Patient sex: M
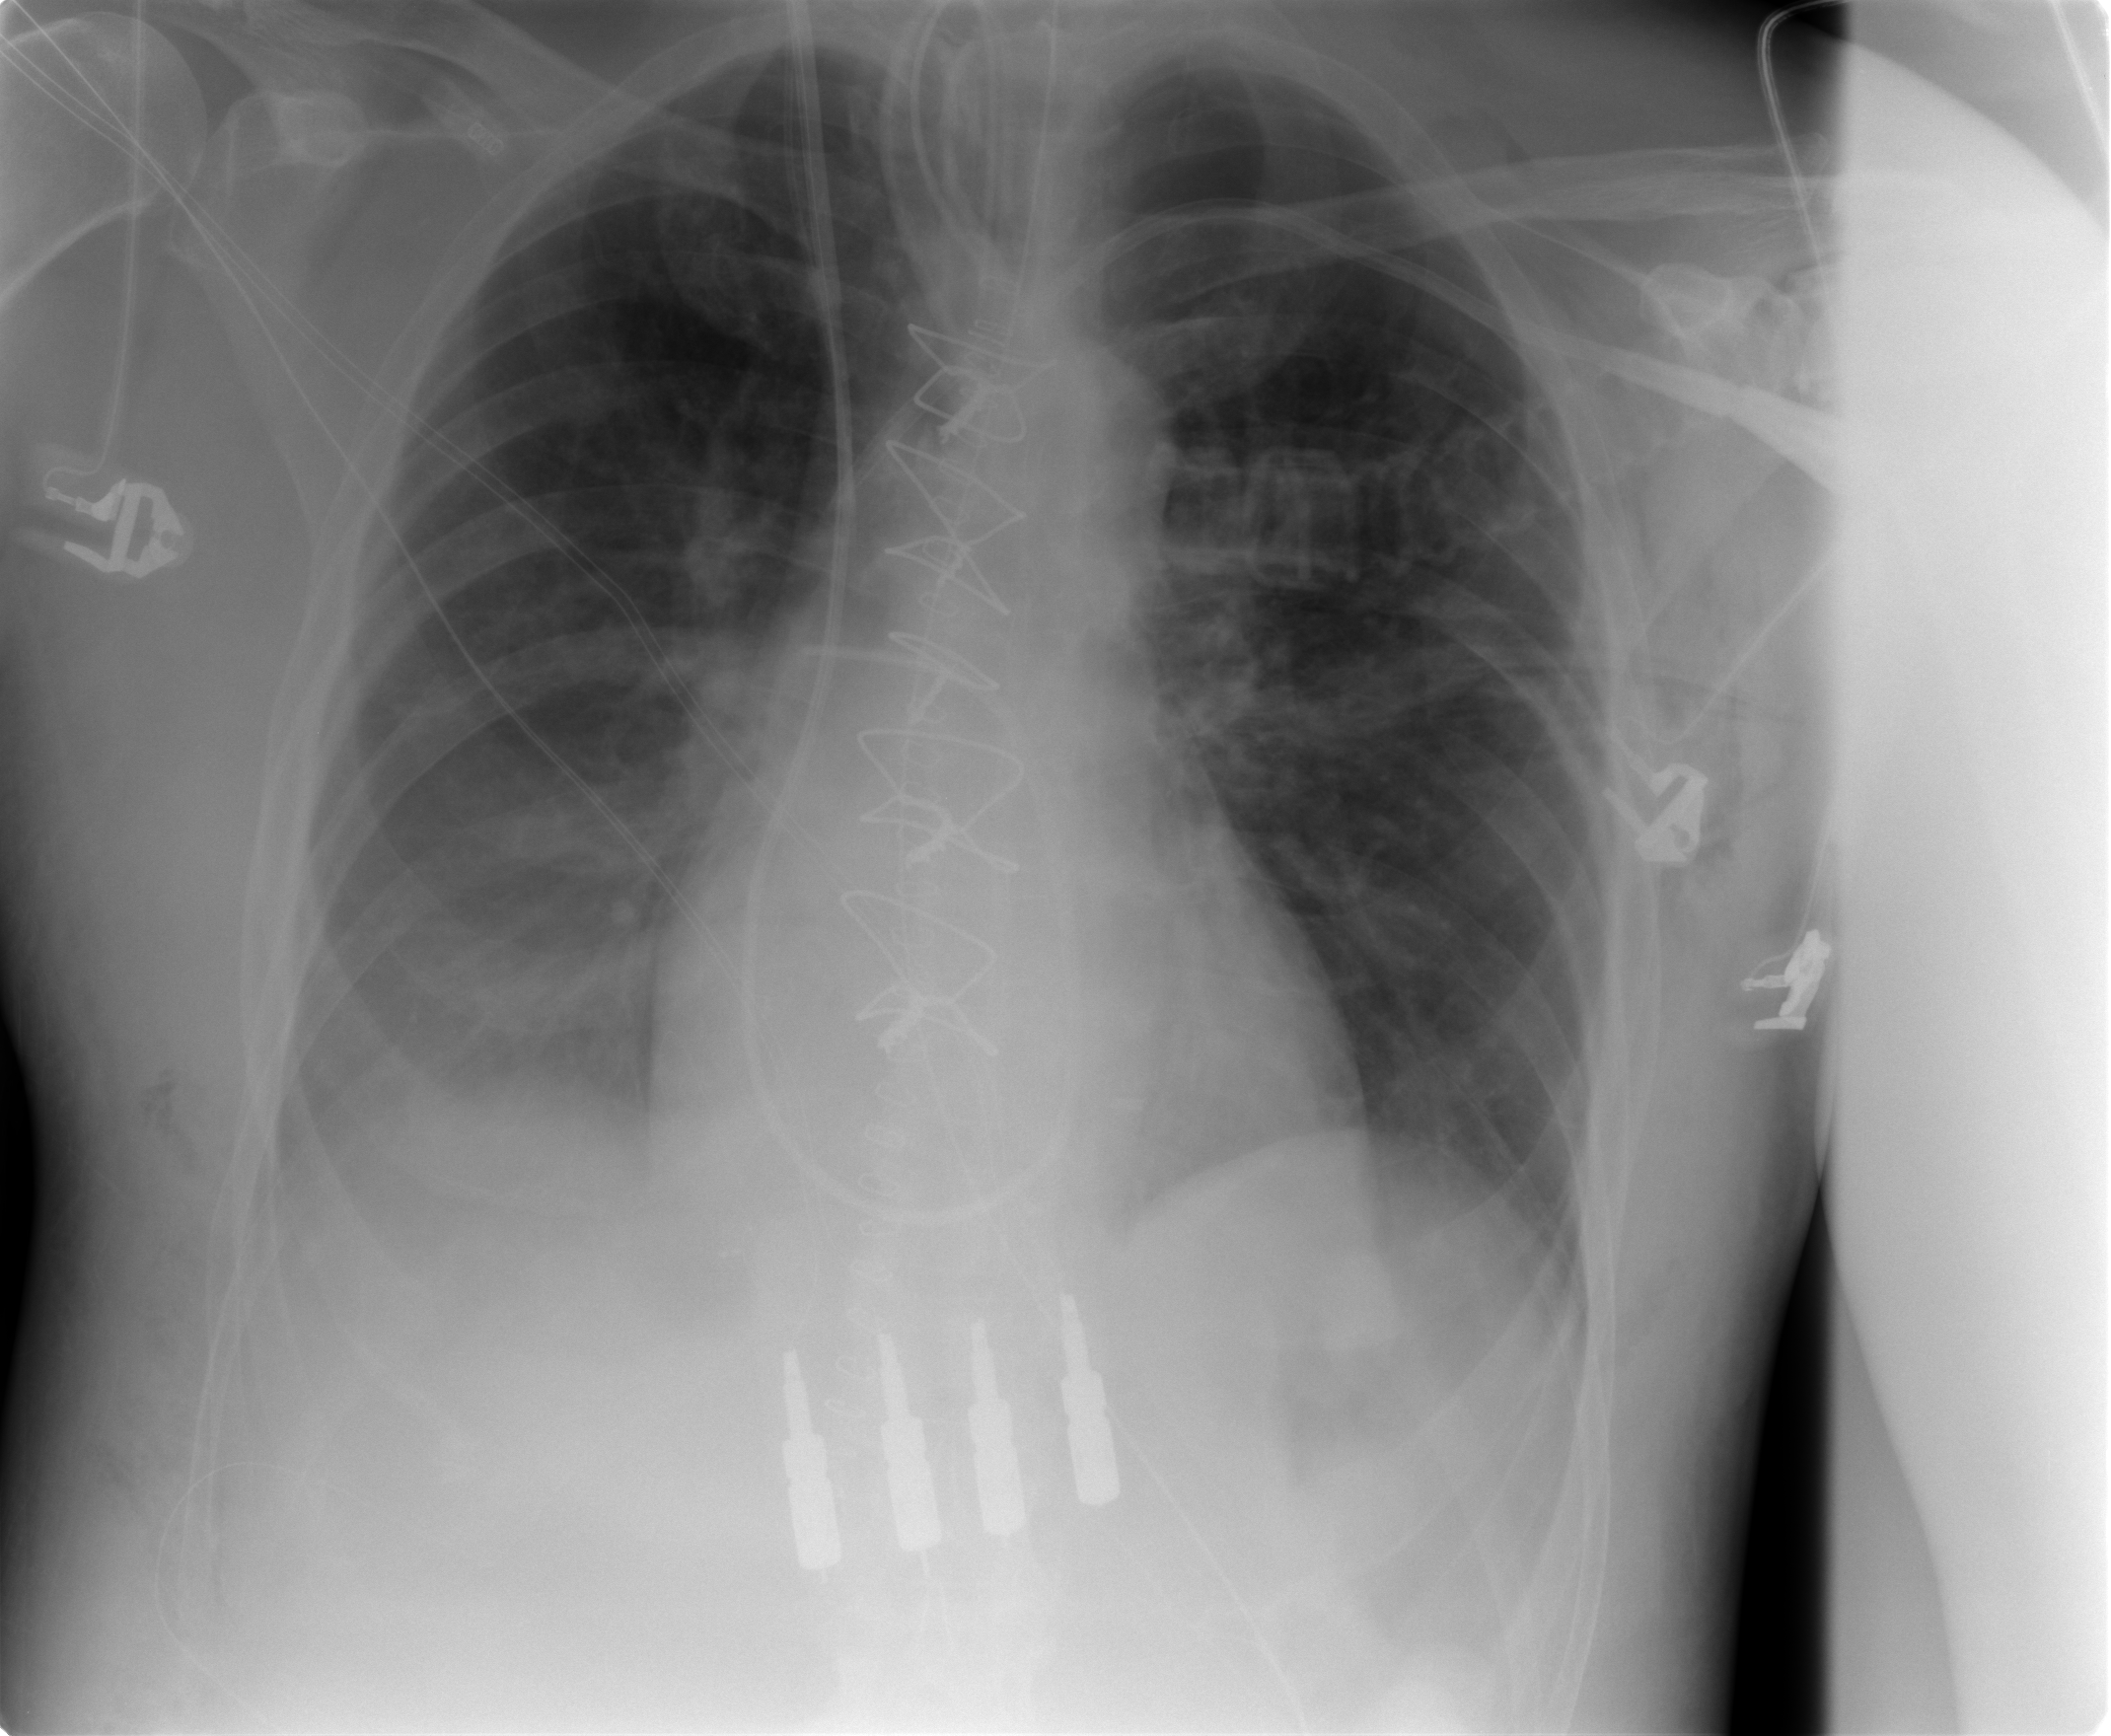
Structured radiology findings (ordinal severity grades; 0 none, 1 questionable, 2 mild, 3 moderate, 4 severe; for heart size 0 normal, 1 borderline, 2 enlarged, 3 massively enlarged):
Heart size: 0
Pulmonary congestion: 2
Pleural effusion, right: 2
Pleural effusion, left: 0
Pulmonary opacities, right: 0
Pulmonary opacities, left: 0
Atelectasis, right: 2
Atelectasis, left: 0